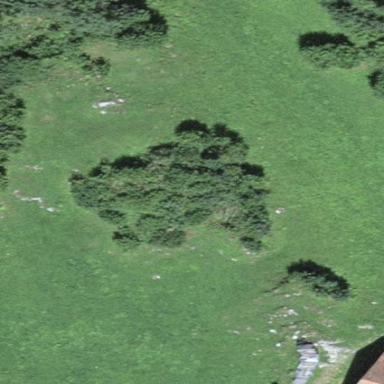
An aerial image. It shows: Forest area.